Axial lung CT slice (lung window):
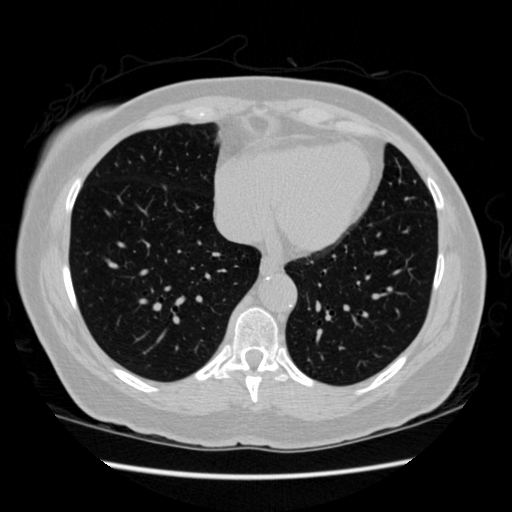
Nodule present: no